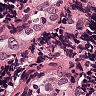
Metastatic tissue present: no